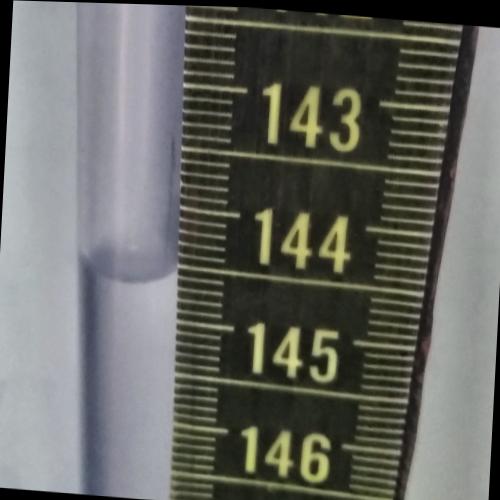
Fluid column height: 145.6 cm